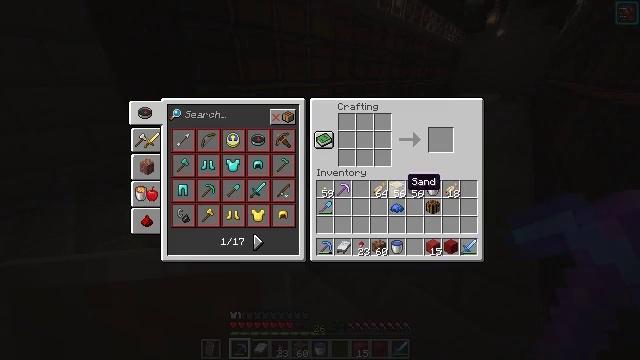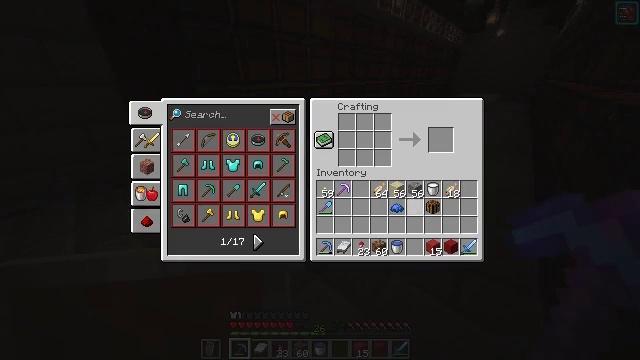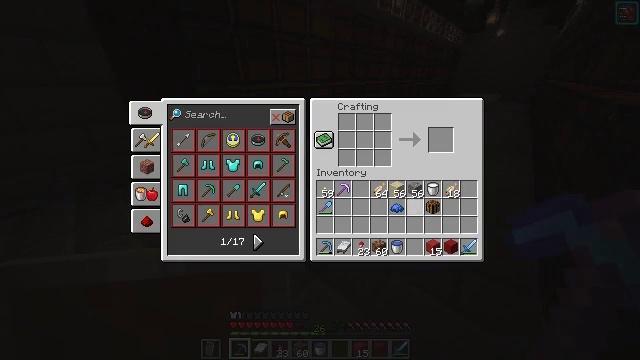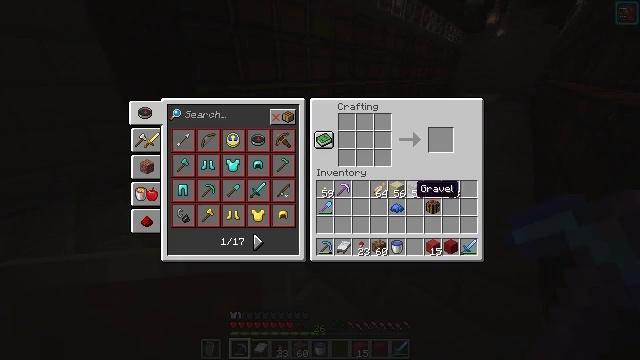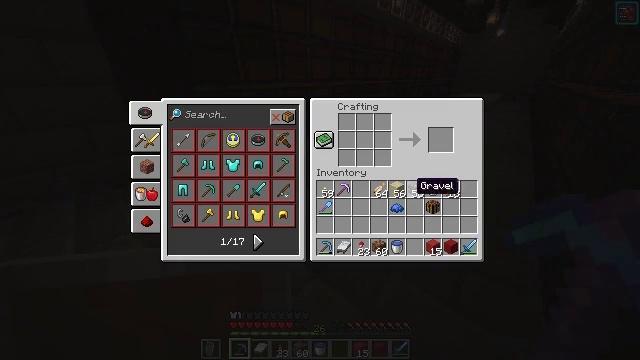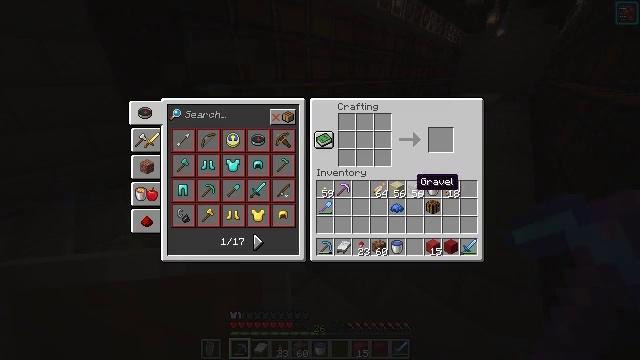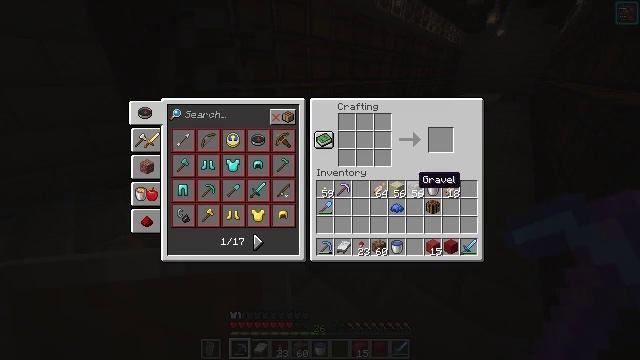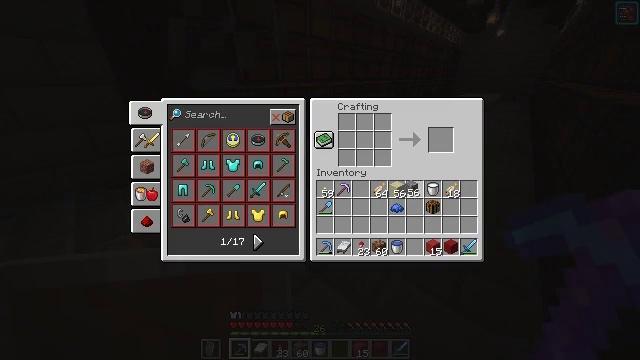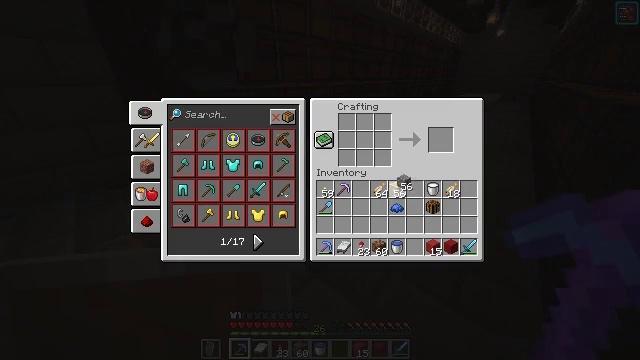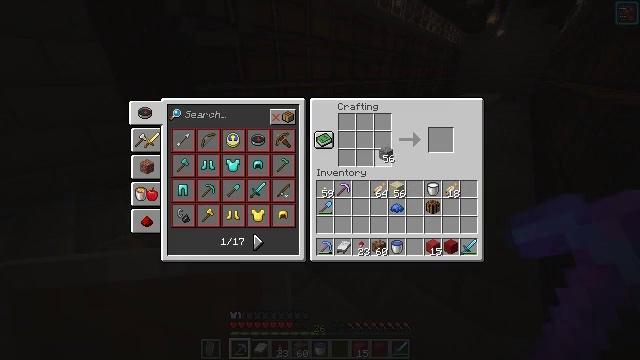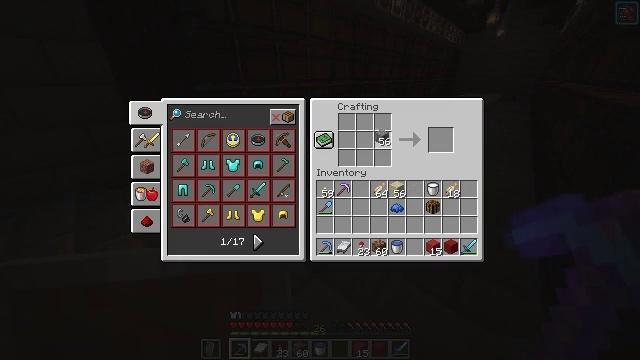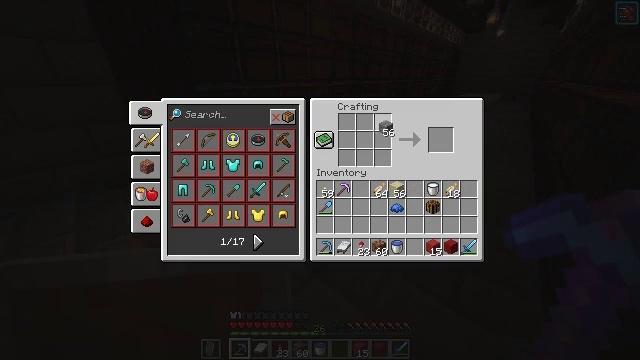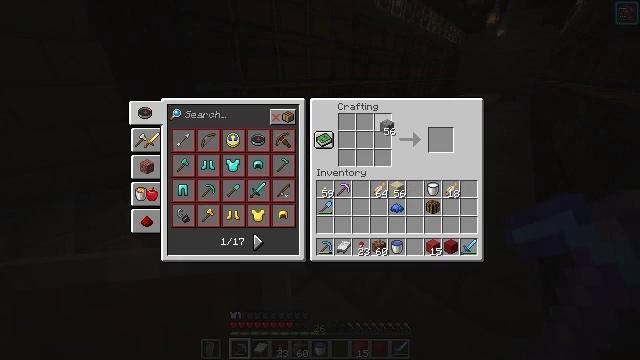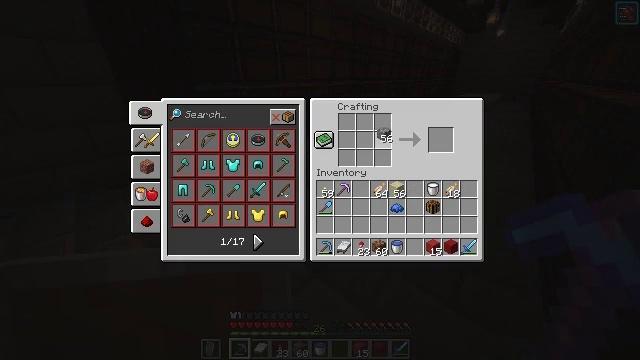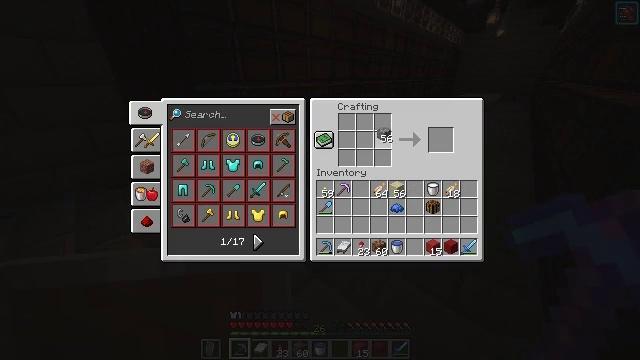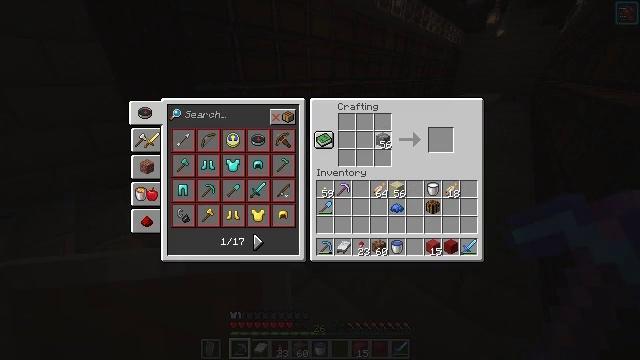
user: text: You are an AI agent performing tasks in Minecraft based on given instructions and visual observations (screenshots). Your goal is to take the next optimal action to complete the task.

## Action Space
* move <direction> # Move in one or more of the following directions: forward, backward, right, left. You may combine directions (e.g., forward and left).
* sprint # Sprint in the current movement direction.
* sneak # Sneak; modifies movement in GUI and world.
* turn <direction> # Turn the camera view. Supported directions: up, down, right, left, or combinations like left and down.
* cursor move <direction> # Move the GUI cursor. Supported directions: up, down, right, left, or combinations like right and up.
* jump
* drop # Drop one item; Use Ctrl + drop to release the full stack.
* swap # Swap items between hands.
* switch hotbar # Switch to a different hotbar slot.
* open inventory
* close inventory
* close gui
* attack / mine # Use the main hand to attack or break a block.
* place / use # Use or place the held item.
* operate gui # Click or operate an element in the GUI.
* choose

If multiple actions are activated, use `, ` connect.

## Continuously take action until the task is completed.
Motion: motion action
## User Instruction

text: Take blue dye and craft blue concrete powder.
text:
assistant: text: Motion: cursor move right and down
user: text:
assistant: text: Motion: no_op
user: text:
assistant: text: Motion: no_op
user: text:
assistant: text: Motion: no_op
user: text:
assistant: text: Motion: no_op
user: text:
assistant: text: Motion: no_op
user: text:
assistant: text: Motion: operate gui
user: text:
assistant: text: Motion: cursor move left, operate gui
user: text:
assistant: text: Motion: cursor move left and up
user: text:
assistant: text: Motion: cursor move up
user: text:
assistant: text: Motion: cursor move up
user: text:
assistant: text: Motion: no_op
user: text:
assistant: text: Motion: no_op
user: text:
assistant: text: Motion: no_op
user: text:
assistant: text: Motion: choose
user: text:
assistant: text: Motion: cursor move down, choose
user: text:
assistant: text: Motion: choose
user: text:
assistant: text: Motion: choose
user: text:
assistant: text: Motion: cursor move left, choose
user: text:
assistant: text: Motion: cursor move left, choose
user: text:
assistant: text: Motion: cursor move left, choose
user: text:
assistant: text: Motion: choose
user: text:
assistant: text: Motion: no_op
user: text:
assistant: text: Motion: cursor move right and up
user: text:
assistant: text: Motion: cursor move right
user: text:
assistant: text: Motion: no_op
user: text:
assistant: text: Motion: choose
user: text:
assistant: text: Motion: choose
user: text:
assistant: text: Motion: no_op
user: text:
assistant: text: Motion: cursor move right and down